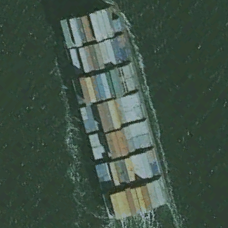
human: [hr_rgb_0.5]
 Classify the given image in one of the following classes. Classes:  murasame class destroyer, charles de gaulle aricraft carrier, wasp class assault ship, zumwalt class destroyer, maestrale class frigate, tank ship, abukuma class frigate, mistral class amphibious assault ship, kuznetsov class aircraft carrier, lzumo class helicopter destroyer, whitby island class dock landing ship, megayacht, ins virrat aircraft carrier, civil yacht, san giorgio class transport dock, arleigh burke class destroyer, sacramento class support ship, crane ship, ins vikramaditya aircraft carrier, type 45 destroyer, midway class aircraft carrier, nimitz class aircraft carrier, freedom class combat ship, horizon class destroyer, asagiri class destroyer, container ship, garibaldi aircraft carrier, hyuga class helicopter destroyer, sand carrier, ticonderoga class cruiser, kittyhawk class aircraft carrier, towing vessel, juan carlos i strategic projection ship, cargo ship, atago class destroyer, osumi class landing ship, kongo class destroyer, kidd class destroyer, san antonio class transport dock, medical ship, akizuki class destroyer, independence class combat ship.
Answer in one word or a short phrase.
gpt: Container ship